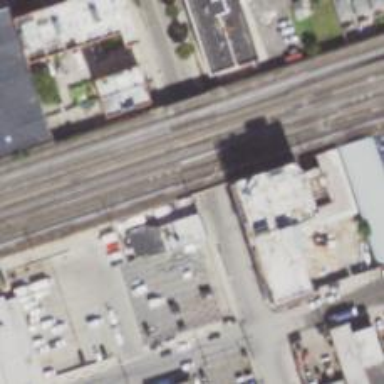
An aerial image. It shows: Railway yard with electrified rail bridge.